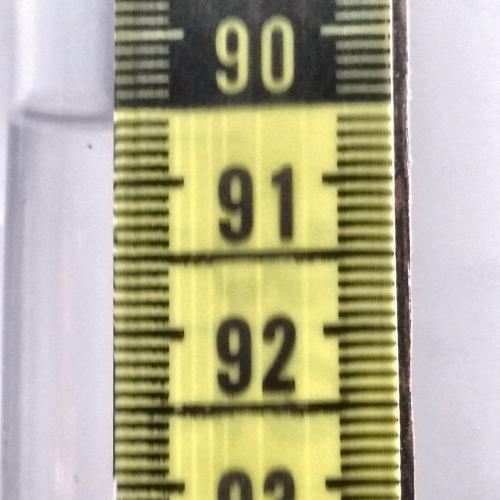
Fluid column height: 90.6 cm